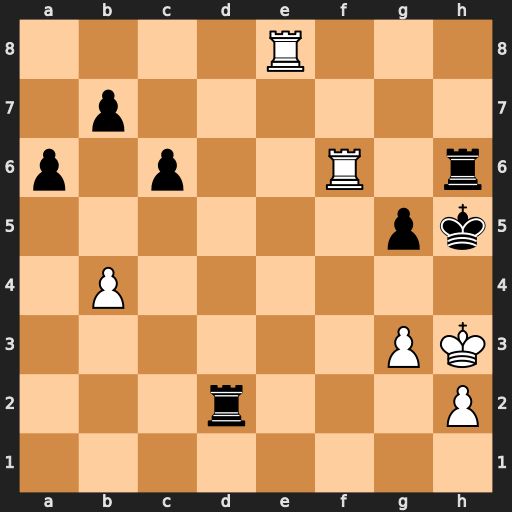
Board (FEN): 4R3/1p6/p1p2R1r/6pk/1P6/6PK/3r3P/8
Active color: w
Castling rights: -
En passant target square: -
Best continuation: g4#